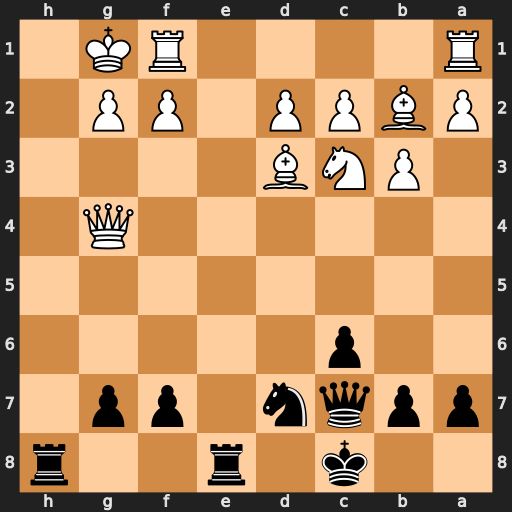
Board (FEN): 2k1r2r/ppqn1pp1/2p5/8/6Q1/1PNB4/PBPP1PP1/R4RK1
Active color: b
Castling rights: -
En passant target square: -
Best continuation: Qh2#